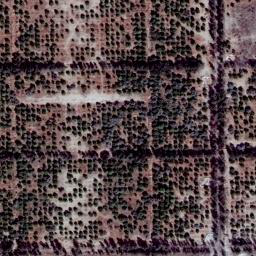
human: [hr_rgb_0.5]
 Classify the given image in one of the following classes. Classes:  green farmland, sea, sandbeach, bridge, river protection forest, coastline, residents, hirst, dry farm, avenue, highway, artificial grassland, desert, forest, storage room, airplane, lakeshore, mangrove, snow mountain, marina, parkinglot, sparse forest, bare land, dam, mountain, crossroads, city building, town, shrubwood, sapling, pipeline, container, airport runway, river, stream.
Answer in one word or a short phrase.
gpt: dry farm